Field crop: maize
Growth stage: 2
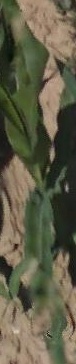
Species: maize